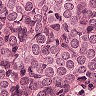
Metastatic tissue present: yes